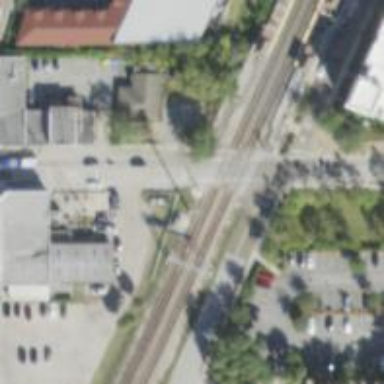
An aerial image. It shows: Railway crossing.